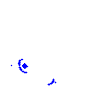
Particle: electron